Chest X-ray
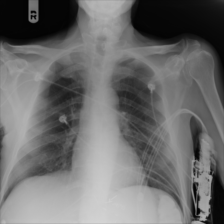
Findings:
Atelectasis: negative
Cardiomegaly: negative
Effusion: negative
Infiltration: negative
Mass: negative
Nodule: negative
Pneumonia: negative
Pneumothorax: negative
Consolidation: negative
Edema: negative
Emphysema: negative
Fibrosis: negative
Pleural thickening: negative
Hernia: negative